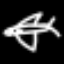
Label: airplane